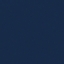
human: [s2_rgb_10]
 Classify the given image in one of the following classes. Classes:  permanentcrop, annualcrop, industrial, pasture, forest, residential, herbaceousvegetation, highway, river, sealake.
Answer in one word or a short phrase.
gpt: SeaLake